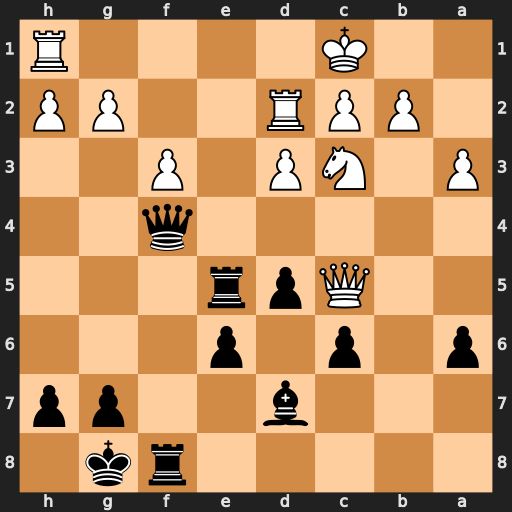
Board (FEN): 5rk1/3b2pp/p1p1p3/2Qpr3/5q2/P1NP1P2/1PPR2PP/2K4R
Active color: b
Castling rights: -
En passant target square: -
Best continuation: d4 Qc4 dxc3